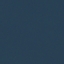
Label: SeaLake